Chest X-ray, PA view. Patient: 66 years old, sex F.
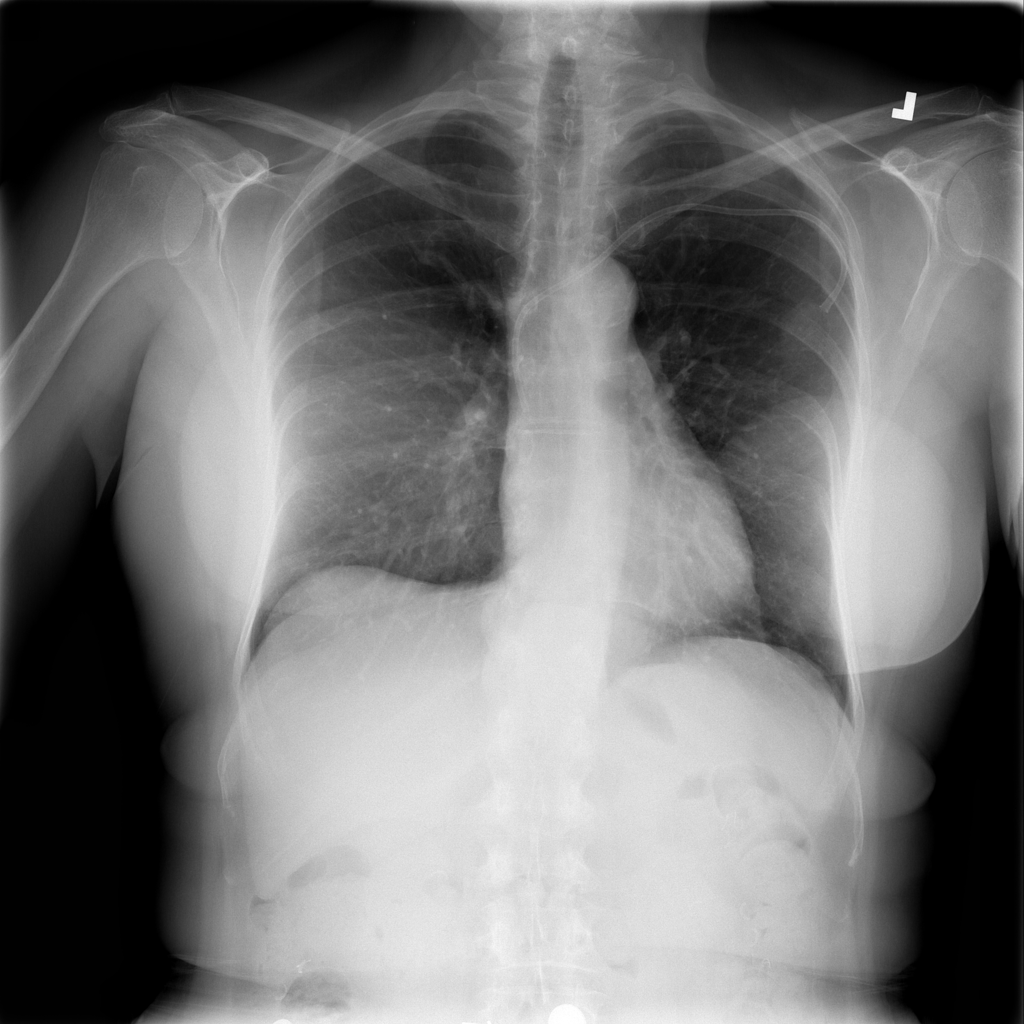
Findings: No Finding